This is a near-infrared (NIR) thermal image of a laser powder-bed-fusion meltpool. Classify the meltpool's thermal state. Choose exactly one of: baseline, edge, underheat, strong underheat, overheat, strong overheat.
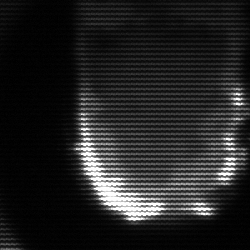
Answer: baseline